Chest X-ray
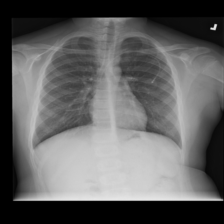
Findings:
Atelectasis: negative
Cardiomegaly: negative
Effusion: negative
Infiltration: negative
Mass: negative
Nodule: negative
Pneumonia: negative
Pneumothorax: negative
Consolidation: negative
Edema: negative
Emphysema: negative
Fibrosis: negative
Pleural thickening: negative
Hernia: negative